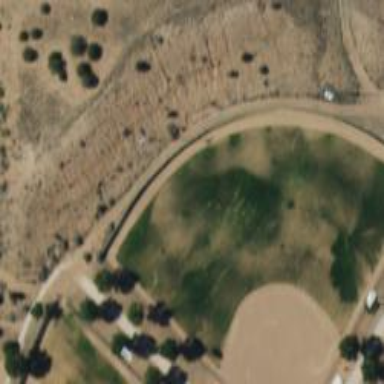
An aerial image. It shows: Baseball pitch for leisure land activities.